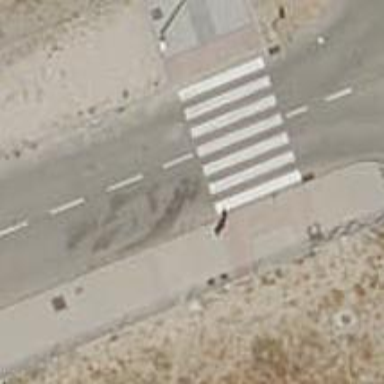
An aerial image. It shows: Uncontrolled zebra crossing on the road.